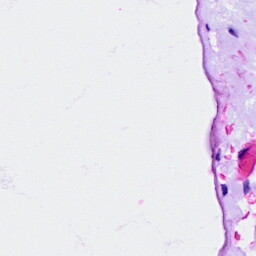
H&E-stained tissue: Ovarian